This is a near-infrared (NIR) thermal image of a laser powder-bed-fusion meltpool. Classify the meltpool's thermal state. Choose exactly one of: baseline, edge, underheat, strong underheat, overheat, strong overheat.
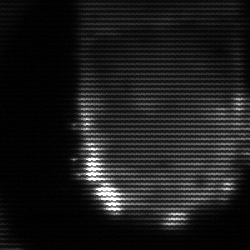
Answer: baseline